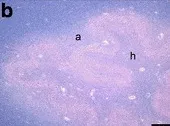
Degenerative changes in the patient's dentate nucleus (b, d, f, h) compared with a control (a, c, e, g) with LH&E stain (a-d), GAD immunostain (e-f) and calbindinD28k immunostain (g-h). A, b Myelin pallor in the patient's amiculum (a) and hilum (h) of the dentate nucleus. C, d Dentate neuronal density is normal, although the soma of these neurons was often atrophic (d). Marked reduction of afferent synaptic density from Purkinje cells in dentate demonstrated by GAD (e, f) and calbinidinD28k immunostain (g, h). Scale bars: 500 mum.
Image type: pathology (immunostaining)